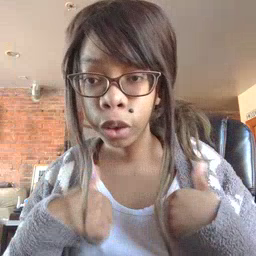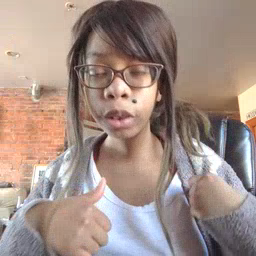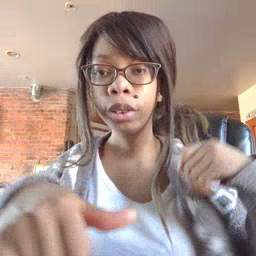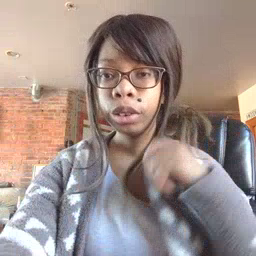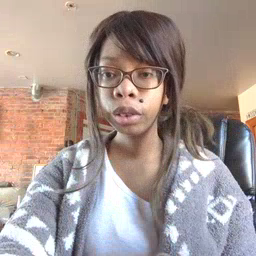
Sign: shower